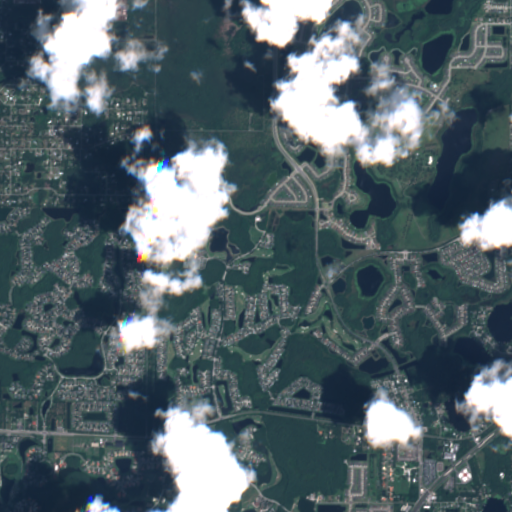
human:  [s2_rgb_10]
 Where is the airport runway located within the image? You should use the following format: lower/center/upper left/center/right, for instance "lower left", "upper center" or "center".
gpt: The airport runway is located in the upper right of the image.
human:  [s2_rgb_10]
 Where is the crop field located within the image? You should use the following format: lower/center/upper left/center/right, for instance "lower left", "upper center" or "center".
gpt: The crop field is located in the lower right of the image.
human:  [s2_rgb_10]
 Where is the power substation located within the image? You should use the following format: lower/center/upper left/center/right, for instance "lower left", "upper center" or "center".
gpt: The power substation is located in the lower right of the image.
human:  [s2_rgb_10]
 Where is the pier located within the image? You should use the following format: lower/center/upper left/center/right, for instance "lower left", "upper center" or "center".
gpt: The pier is located in the upper right of the image.
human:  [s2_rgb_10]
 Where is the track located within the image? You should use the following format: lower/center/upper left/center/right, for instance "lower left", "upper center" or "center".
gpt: There is no track in the image.